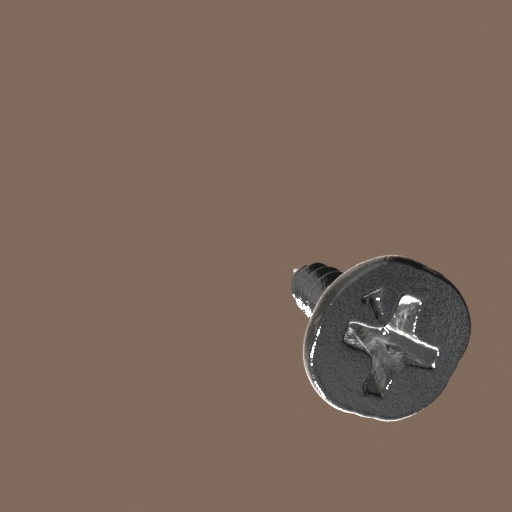
Label: screw